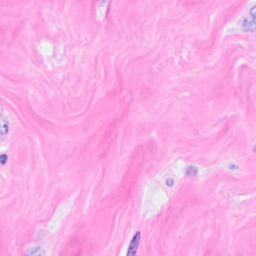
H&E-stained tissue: Breast